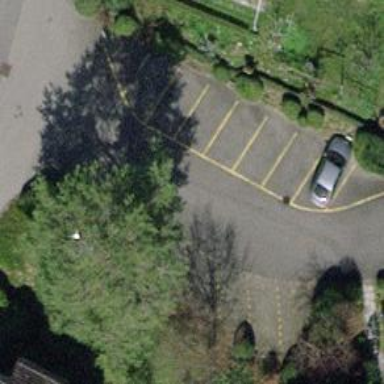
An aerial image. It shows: Parking area with surface.